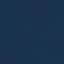
Label: SeaLake